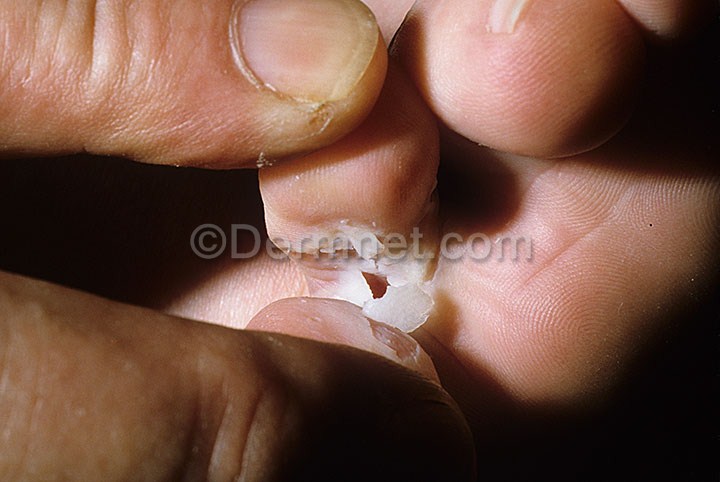
Disease: Tinea Ringworm Candidiasis and other Fungal Infections